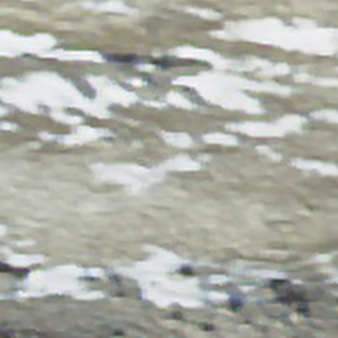
Label: other